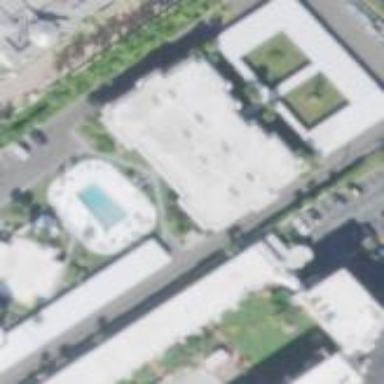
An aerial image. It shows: Hotel building.